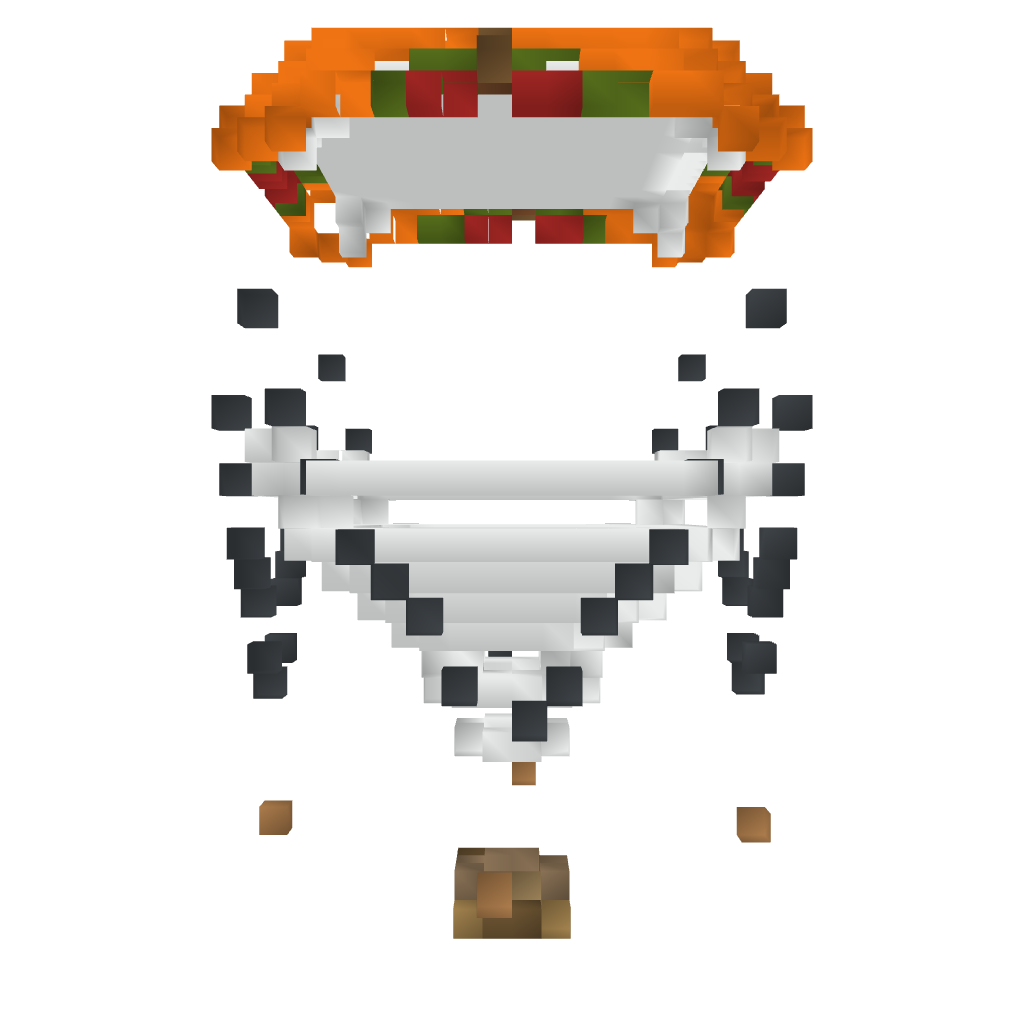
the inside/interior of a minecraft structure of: Hot Air Balloon